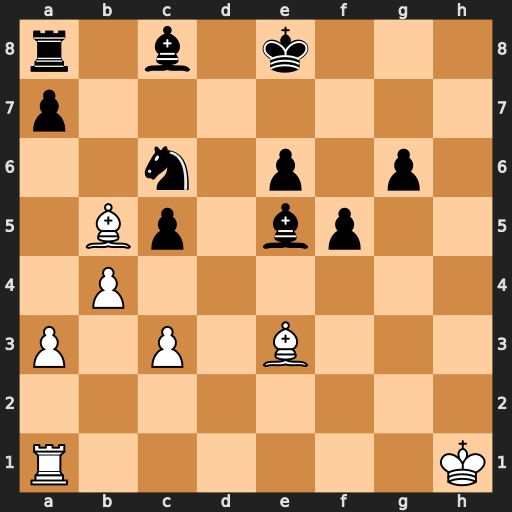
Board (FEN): r1b1k3/p7/2n1p1p1/1Bp1bp2/1P6/P1P1B3/8/R6K
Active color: w
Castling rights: q
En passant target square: -
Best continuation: Bxc6+ Bd7 Bxa8